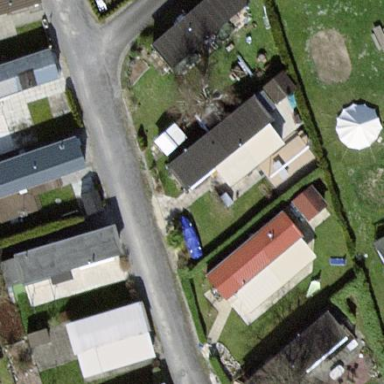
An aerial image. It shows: Static caravan.